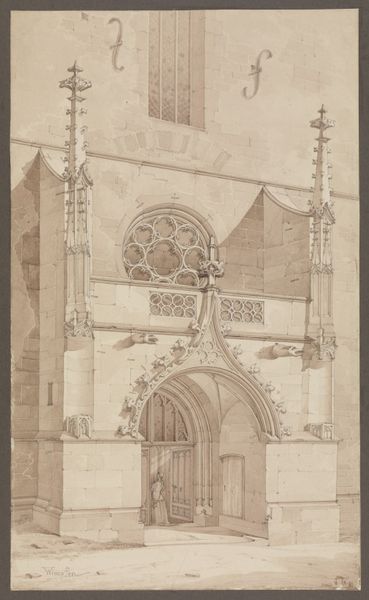
Titel: Westportal der evangelischen Stadtkirche zu Wimpfen am Berg
Künstler: Josef Wilhelm Durm
Standort: Karlsruhe
Institution: Staatliche Kunsthalle Karlsruhe
Schlagwörter: mann, schatten, aquarell, menschen, mädchen, ocker, blume, braun, fenster, frau, grau, kleid, licht, marmor, pfeiler, schmuck, skizze, säule, säulen, tür, zeichnung, dame, gebäude, rose, rot, schloss, tiere, muster, ornament, alt, wand, architektur, barock, blass, mensch, stein, steine, kirche, sonne, figur, person, gotik, kreis, rund, turm, vorbau, balkon, sommer, papier, bogen, fassade, studie, leer, mauer, ziegel, grafik, graphik, sepia, rundbogen, romantik, dekor, ornamente, verzierung, steinmetz, tor, eingang, laviert, tusche, krabbe, glaube, kloster, kreuz, religion, türmchen, türme, rundfenster, torbogen, balustrade, dom, mauerwerk, druck, stich, beten, münster, tinte, kathedrale, verziert, portal, gesims, kreuze, pforte, sandstein, gotisch, rosette, spitzbogen, spitzbögen, mittelalter, messe, mönch, aussen, ausgang, ballustrade, anker, turmspitzen, sol, rötel, bau, wasserspeier, verzierungen, verschlossen, masswerk, fiolen, basilika, zinne, historisch, federzeichnung, bauwerk, architekturzeichnung, gouache, barok, balluster, fensterrose, fialen, gotteshaus, eingangsportal, aquarelliert, kolumne, neogotik, strebepfeiler, baluster, krabben, kirchenfenster, kreuzblume, wimperg, fiale, gesprenge, kielbogen, kirchentor, garfik, scharzweiss, ffrau, fensterrosette, ruskin, prtal, rotel, frau+, krappen, farid bangbus hart wie frank dux, gawände, fiialen, vverzierung, fzeichnung, porrtal, maueranker, kirche portal bogen gotisch, maurerzeichen, zuganker, eingang+, rosone, kirrche gotik portal, eisenhalterungen, christliche architektur